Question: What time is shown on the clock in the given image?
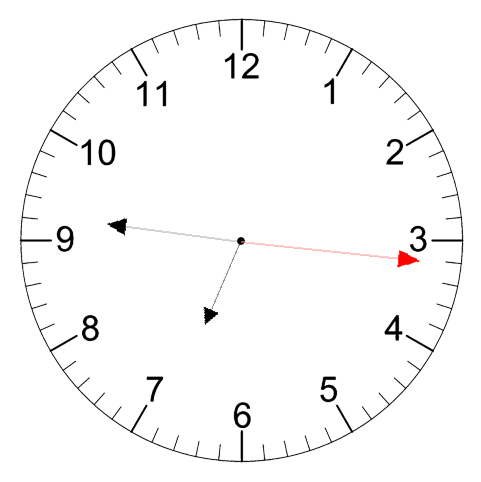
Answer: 06:46:16